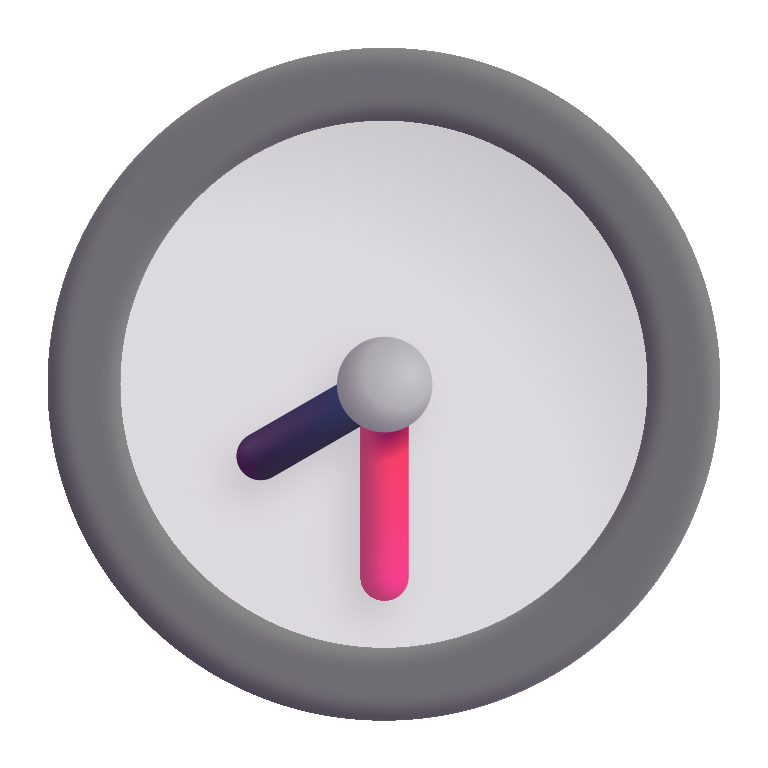
eight thirty color